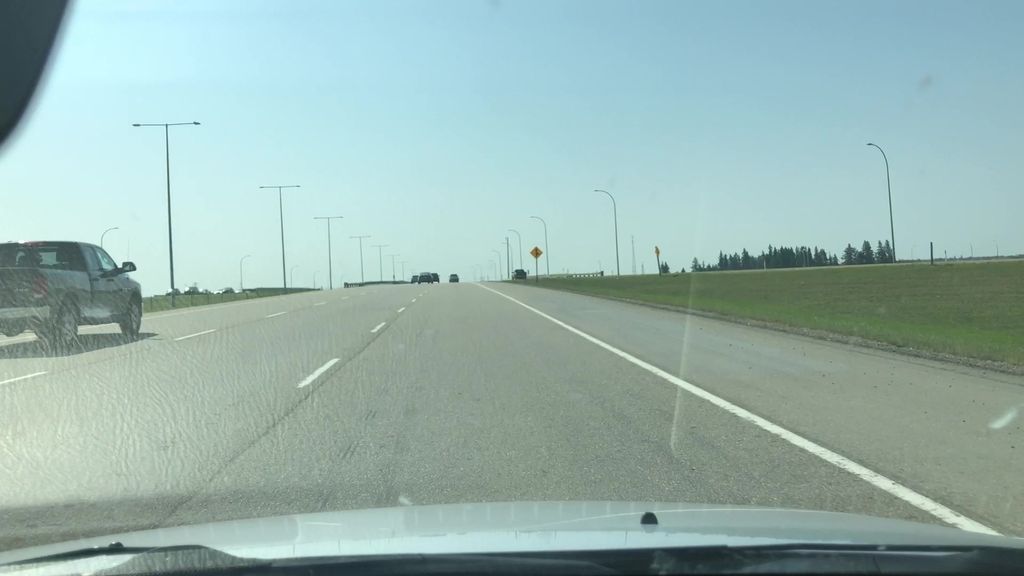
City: edmonton